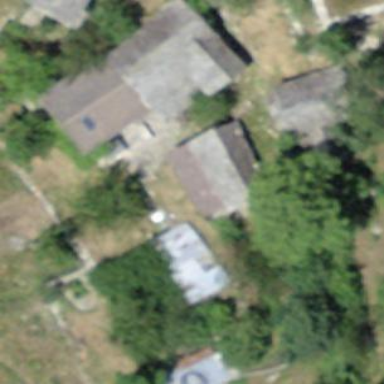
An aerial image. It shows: Simple house.